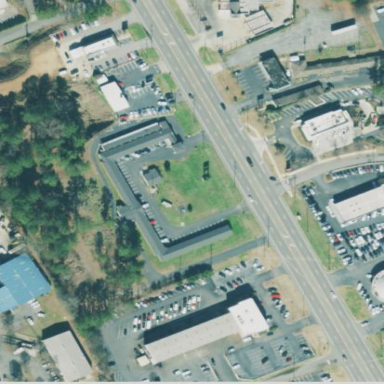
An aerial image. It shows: Building that is motel.